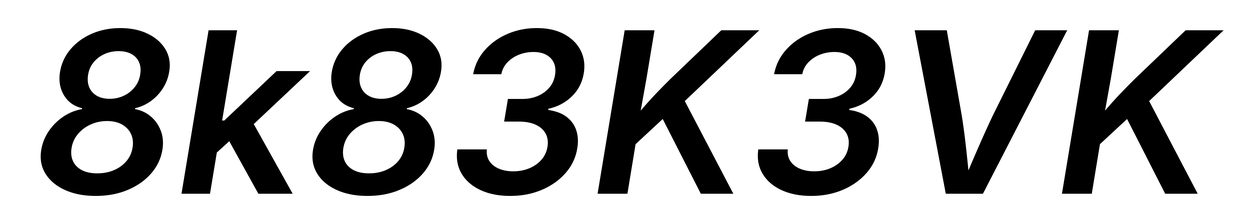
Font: Inter-Italic_SemiBold_Italic